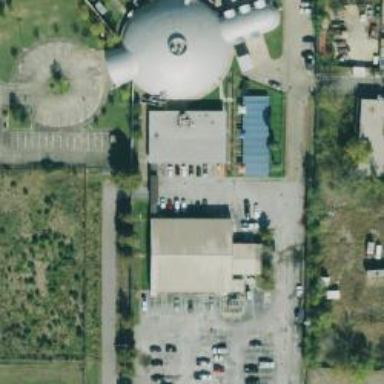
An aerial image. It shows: Veterinary facility.